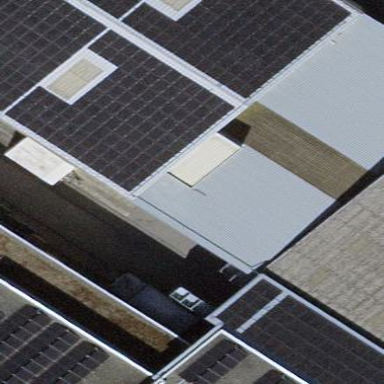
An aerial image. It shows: Solar power generator using photovoltaic method with solar photovoltaic panel types.